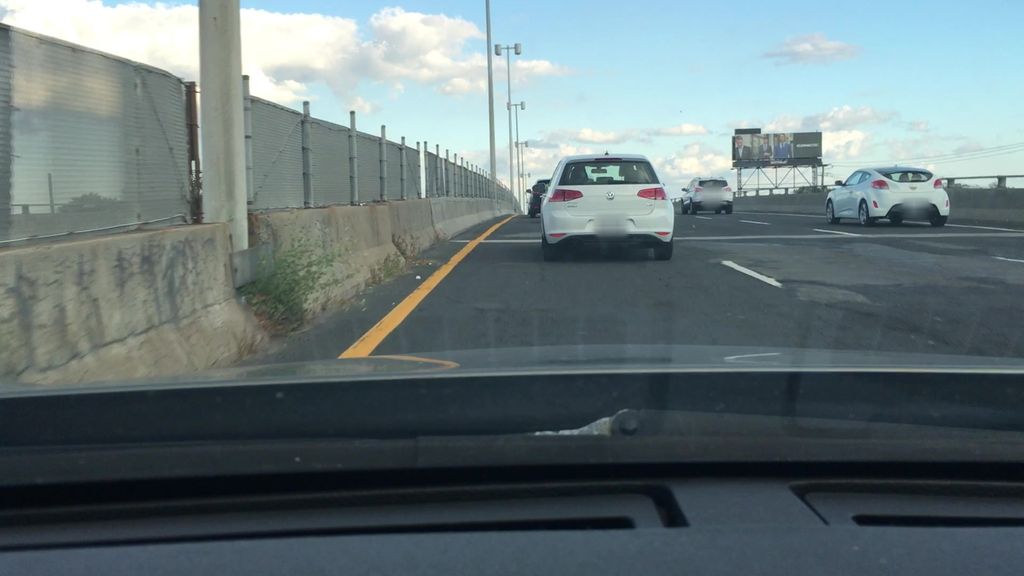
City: montreal